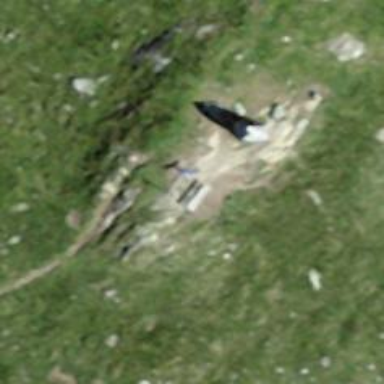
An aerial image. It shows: Bench.